Question: Good Day Guys. Im creating sql syntax which subtract the current value of 'ContractQty' to 'TotalAmountQty'.
The code Below subtract 'ContractQty' and 'TotalAmountQty' in Temporary Table. My Question is how can I update the value of 'ContractQty' to my Table Retail. 'XDeal' ColumnName 'ContractQty' where 'DocNumber'. getting the data from Temporary Table? The value in the screen shoot need to get and update my column 'ContractQty' in 'Retail.XDeal' Thanks Regards
'''
WITH A AS (SELECT A.DocNumber,SUM(B.Qty) AS TotalAmountQty
FROM Retail.XDeal A
INNER JOIN Retail.XDealDetail B
ON A.DocNumber = B.DocNumber
GROUP BY A.DocNumber)
SELECT SUM(A.ContractQty-B.TotalAmountQty) as ContractQty FROM Retail.XDeal A
INNER JOIN A B
ON A.DocNumber = B.DocNumber
'''

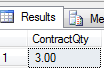
Answer: I think I understand what you're trying to do; this should work:
'''
SELECT DocNumber, SUM(Qty) AS TotalAmountQty
INTO #temp
FROM Retail.XDealDetail
GROUP BY DocNumber
UPDATE Retail.XDeal
SET ContractQty = A.ContractQty - B.TotalAmountQty
FROM Retail.XDeal A
JOIN #temp B ON A.DocNumber = B.DocNumber;
DROP TABLE #temp;
'''